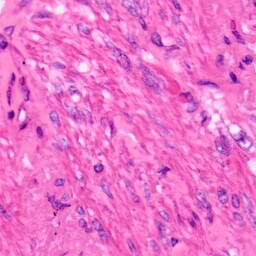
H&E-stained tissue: Lung